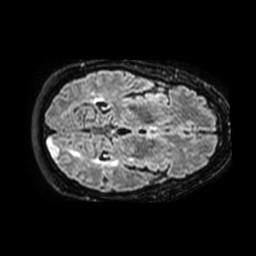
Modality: FLAIR
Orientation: axial
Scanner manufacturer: philips
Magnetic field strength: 1.5 T
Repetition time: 8 s
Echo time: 0.2965 s